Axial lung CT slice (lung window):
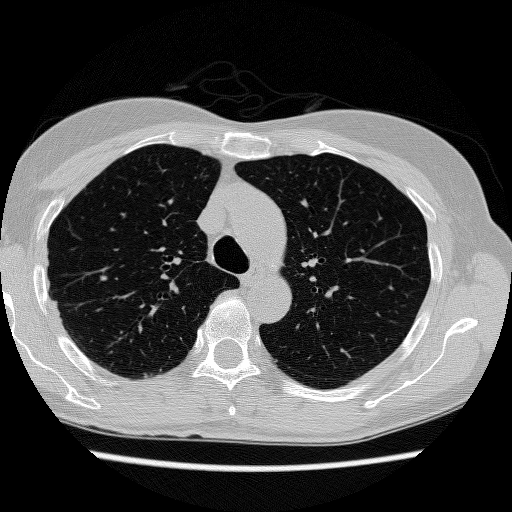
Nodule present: no